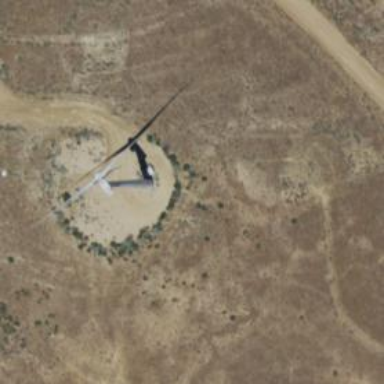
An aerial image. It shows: Wind turbine generating power.